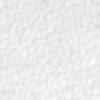
Label: no_change